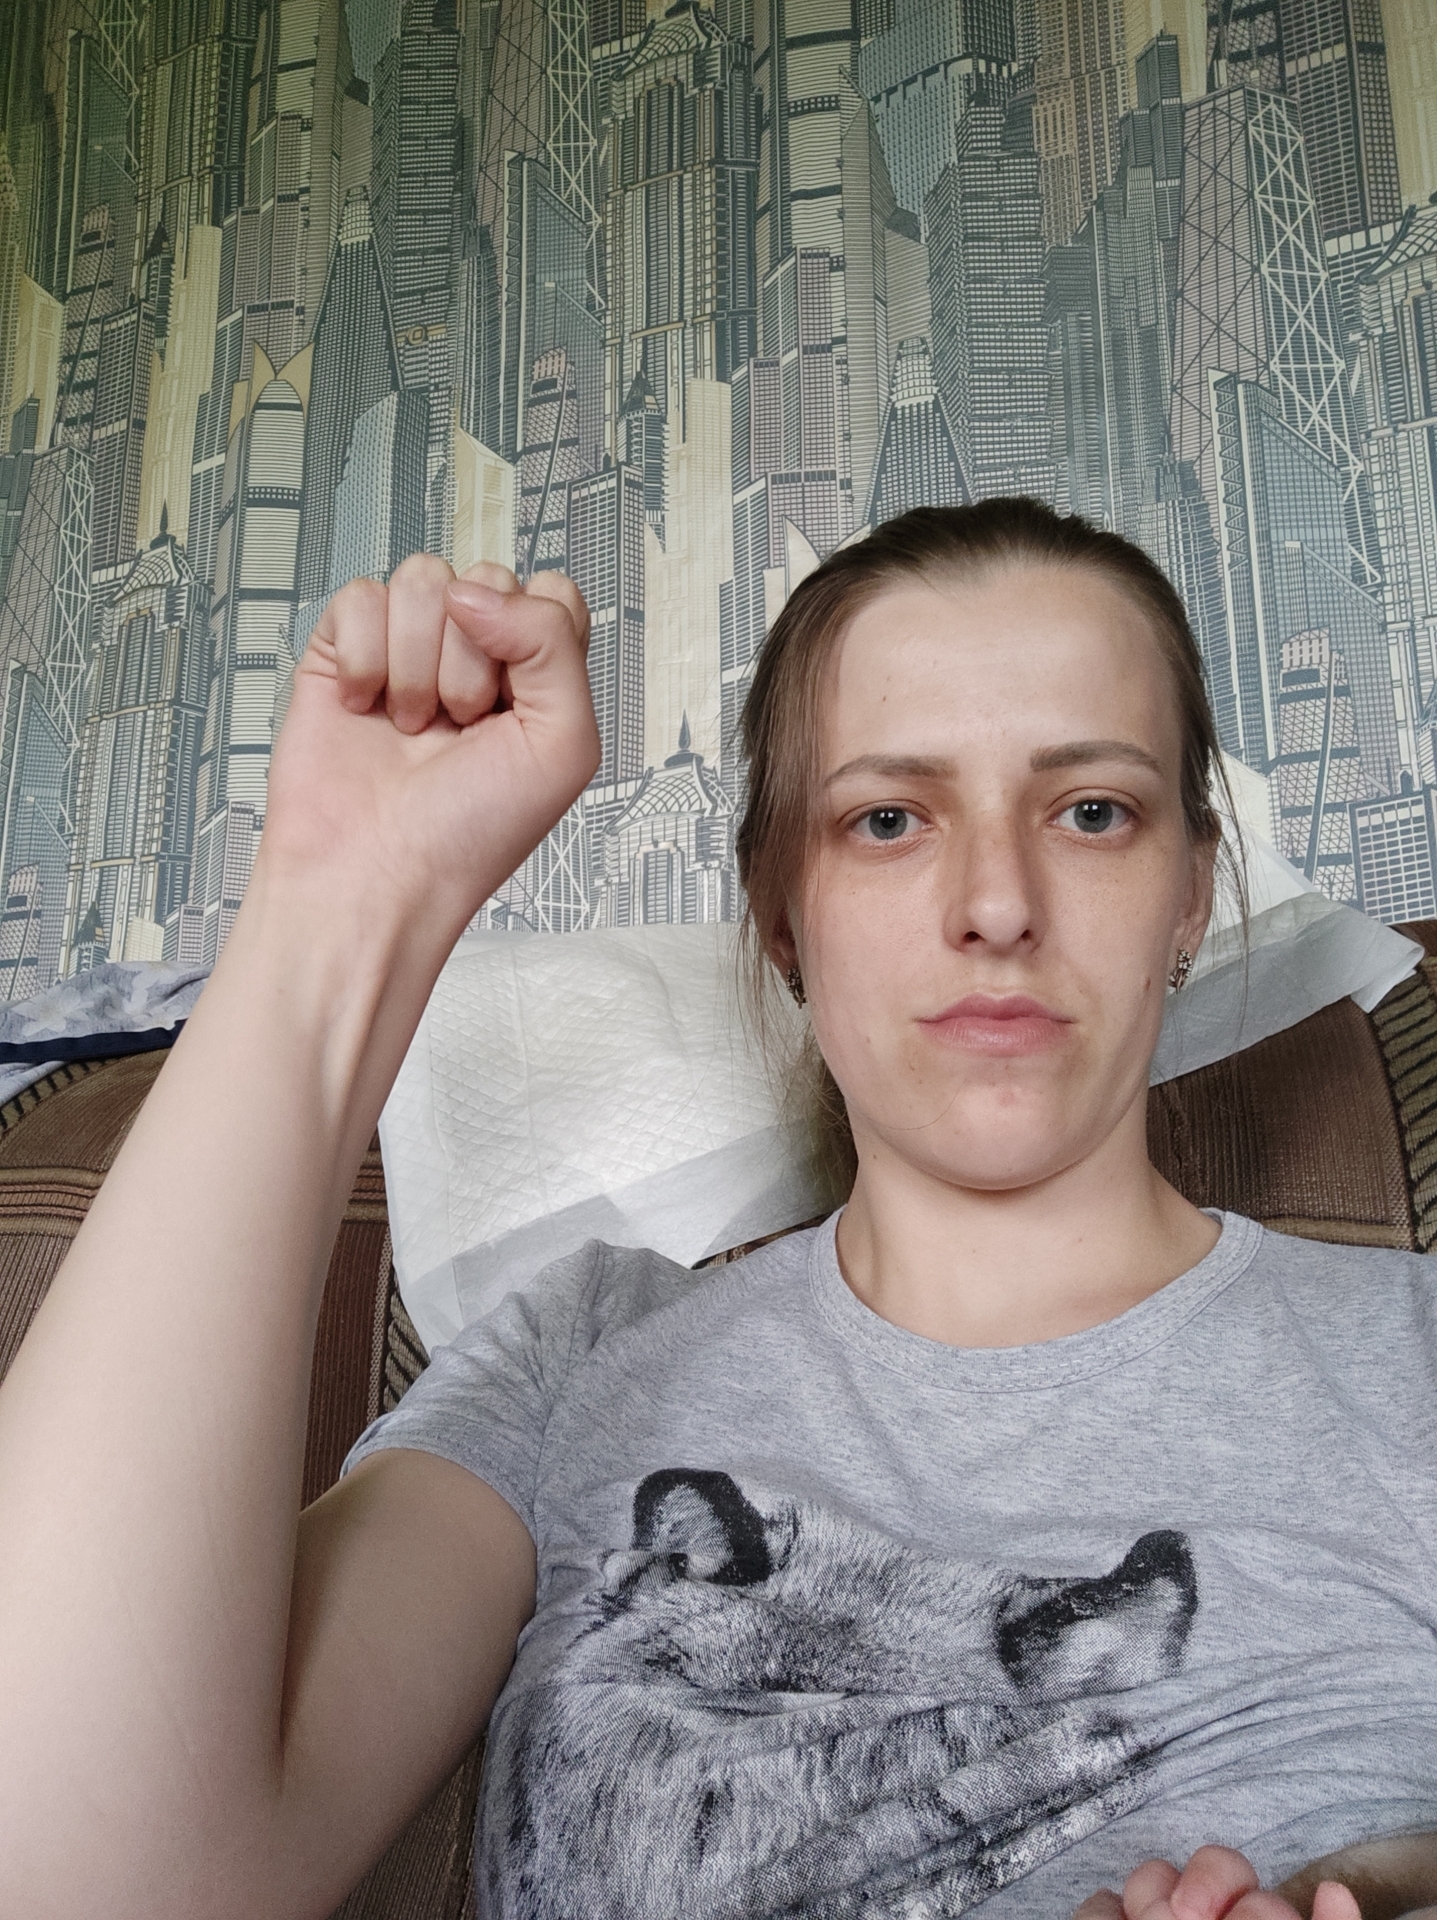
Label: clear